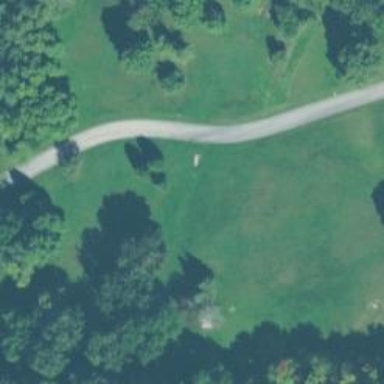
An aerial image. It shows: Disc golf tee area.